Interaction volume radius: 10 \u00c5
Interaction volume height: 20 \u00c5
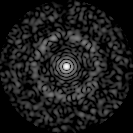
Disorder parameter: 0.801